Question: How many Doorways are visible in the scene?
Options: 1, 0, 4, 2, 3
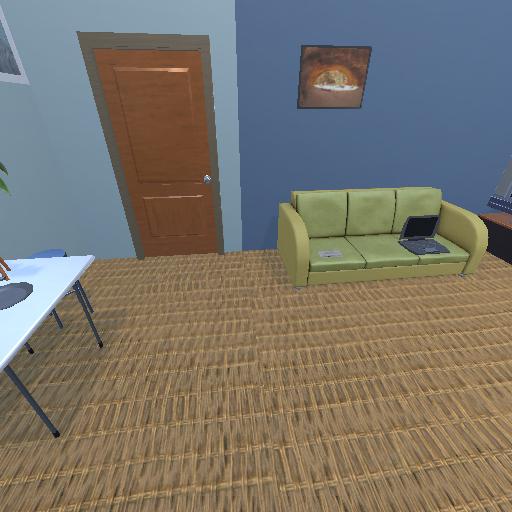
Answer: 1